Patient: sex M, age 69
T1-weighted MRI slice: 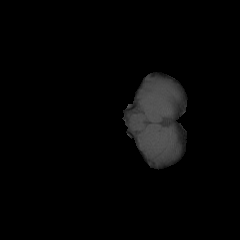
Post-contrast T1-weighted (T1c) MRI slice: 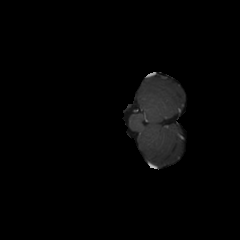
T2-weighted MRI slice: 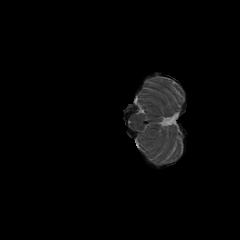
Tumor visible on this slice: no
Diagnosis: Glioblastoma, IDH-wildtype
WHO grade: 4